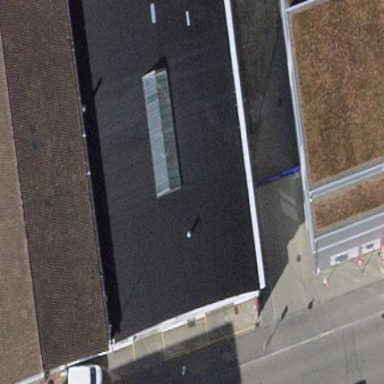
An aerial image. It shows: Industrial building that is car repair shop.